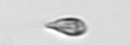
Label: Cryptophyta